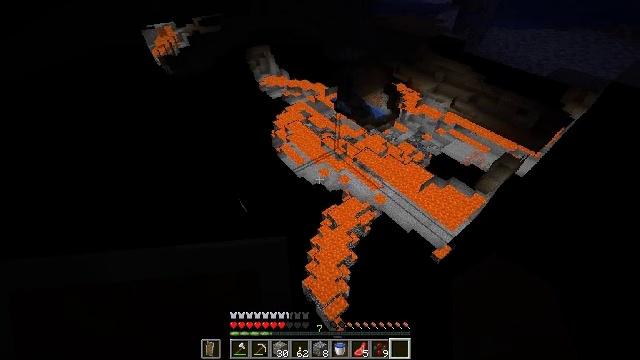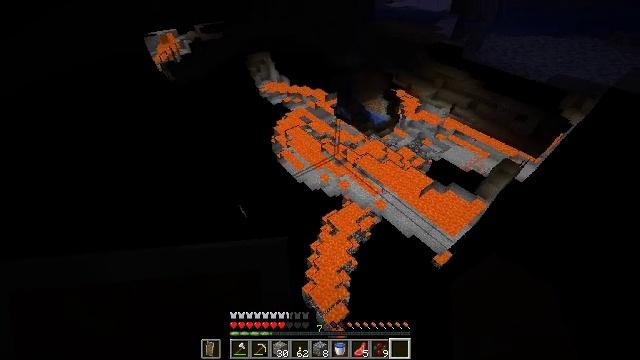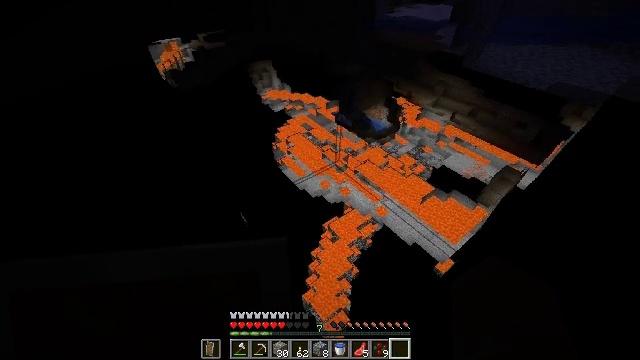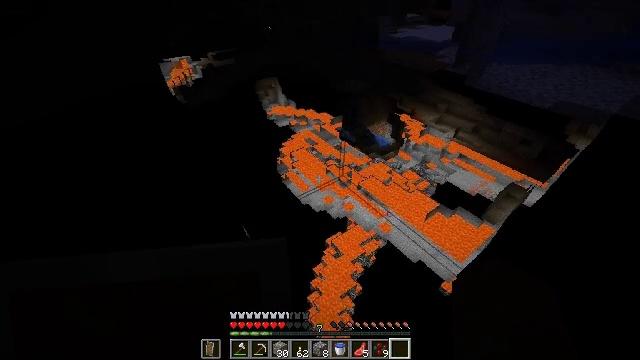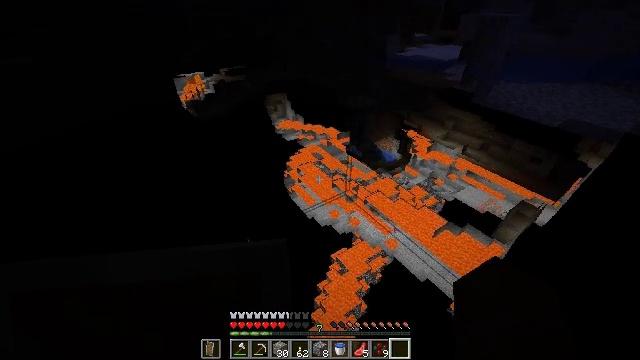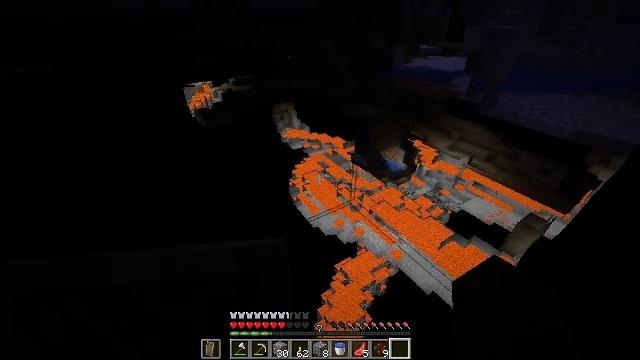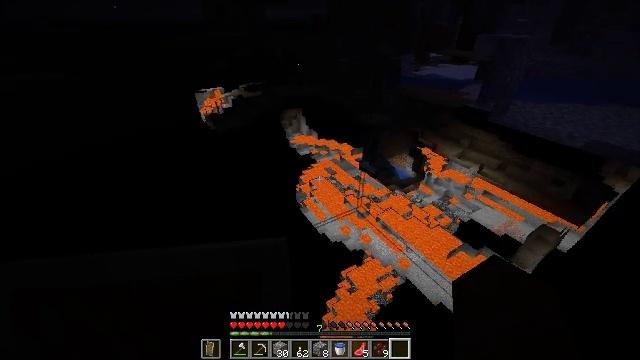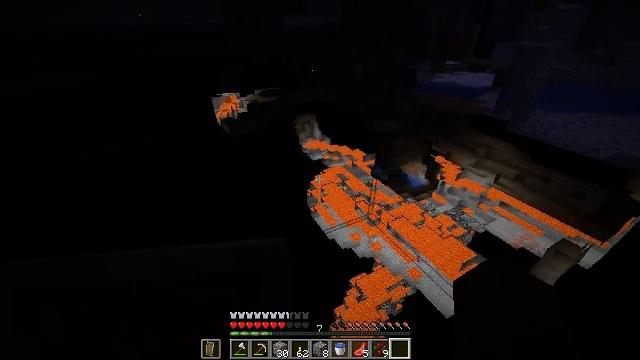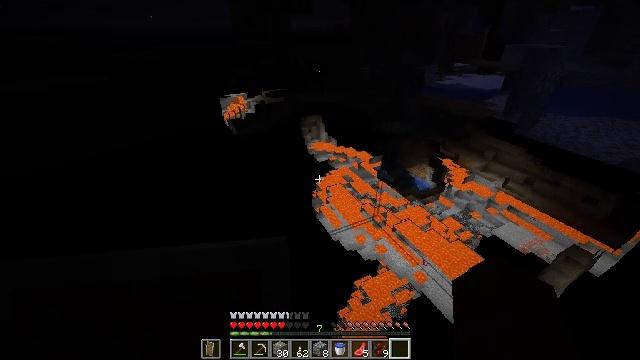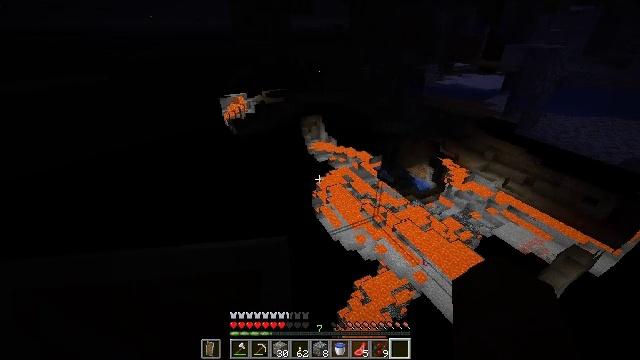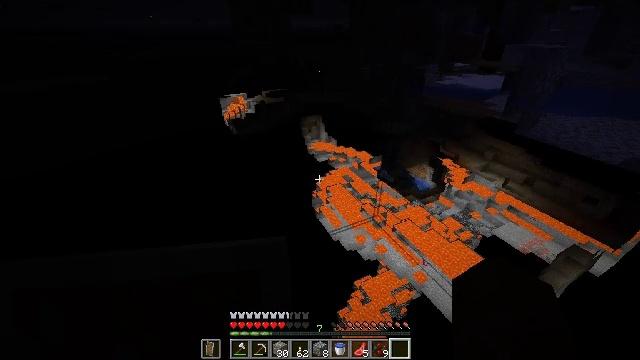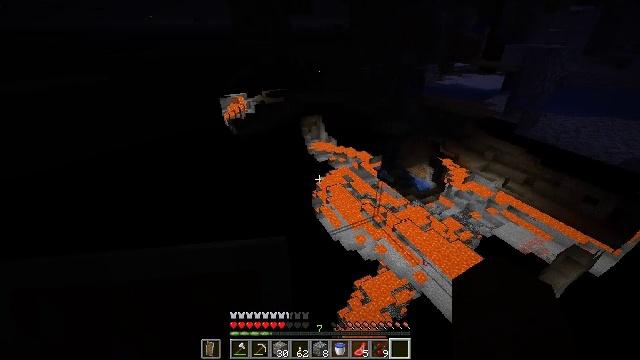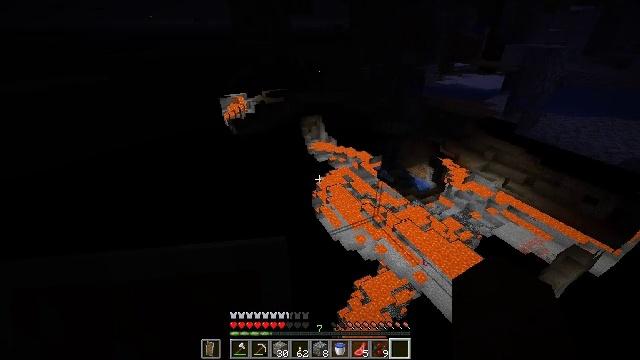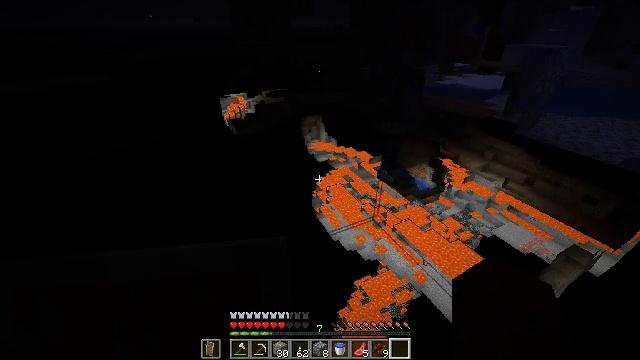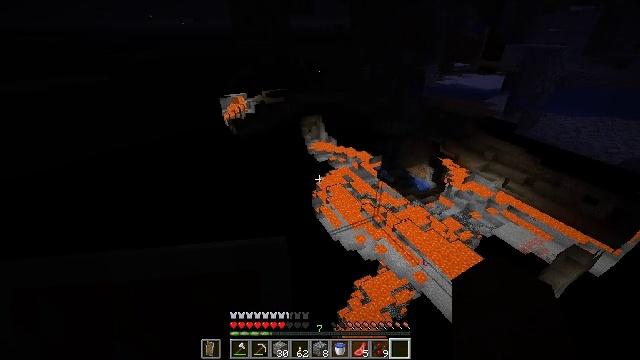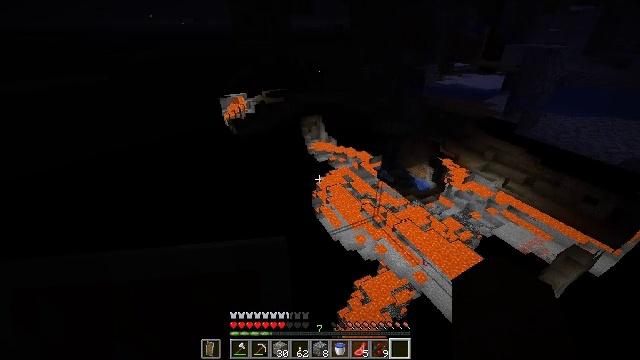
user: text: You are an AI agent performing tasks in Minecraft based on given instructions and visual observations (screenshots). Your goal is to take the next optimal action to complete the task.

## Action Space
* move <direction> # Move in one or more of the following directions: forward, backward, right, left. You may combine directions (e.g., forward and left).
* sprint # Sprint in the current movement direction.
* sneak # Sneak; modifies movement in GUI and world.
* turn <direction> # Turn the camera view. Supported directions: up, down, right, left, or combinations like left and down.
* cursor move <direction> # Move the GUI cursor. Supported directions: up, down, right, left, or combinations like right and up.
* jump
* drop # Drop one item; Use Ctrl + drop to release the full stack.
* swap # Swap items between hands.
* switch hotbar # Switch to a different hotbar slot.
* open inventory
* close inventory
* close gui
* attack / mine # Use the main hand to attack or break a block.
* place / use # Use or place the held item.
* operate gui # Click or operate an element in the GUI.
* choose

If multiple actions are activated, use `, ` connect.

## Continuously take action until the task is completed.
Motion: motion action
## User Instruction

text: Break the composter to recycle it.
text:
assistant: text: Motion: turn up
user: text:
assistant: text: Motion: turn up
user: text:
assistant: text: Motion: turn left and up
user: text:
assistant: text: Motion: turn left and up
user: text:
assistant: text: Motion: turn left and up
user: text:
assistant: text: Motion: turn left and up
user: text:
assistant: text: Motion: turn left and up
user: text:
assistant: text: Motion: turn left
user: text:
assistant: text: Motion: no_op
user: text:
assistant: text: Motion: no_op
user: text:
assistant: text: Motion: no_op
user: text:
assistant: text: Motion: no_op
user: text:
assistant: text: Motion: no_op
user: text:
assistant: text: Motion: no_op
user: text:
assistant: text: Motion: no_op
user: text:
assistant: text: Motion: no_op
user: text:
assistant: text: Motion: no_op
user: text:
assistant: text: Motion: no_op
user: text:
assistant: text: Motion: no_op
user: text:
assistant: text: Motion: no_op
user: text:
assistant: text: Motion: no_op
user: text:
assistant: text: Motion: no_op
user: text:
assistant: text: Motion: no_op
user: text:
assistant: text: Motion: no_op
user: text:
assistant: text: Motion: no_op
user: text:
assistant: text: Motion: no_op
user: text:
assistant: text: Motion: no_op
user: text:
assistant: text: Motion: no_op
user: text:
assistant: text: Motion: turn right and down
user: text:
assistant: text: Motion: turn right and down